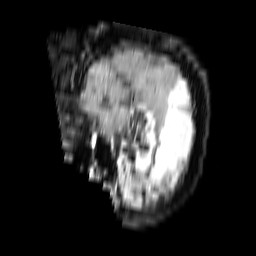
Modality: FLAIR
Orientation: sagittal
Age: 76
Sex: female
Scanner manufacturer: philips
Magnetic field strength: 3 T
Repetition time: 11 s
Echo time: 0.12 s